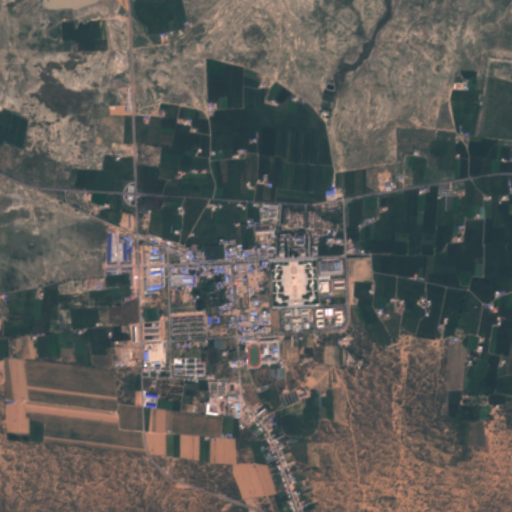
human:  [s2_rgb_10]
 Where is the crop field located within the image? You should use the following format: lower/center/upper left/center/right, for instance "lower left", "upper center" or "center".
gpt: The crop field is located in the lower left of the image.
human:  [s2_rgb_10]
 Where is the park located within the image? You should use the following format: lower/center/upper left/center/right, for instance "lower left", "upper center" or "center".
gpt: The park is located in the center of the image.
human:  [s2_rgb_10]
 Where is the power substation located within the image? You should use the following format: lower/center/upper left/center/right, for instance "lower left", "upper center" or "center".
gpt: The power substation is located in the lower left of the image.
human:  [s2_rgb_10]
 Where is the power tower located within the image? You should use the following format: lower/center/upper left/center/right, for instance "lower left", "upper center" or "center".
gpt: The power tower is located in the lower left of the image.
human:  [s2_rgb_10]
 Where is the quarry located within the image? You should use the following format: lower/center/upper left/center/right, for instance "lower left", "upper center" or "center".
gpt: There is no quarry in the image.